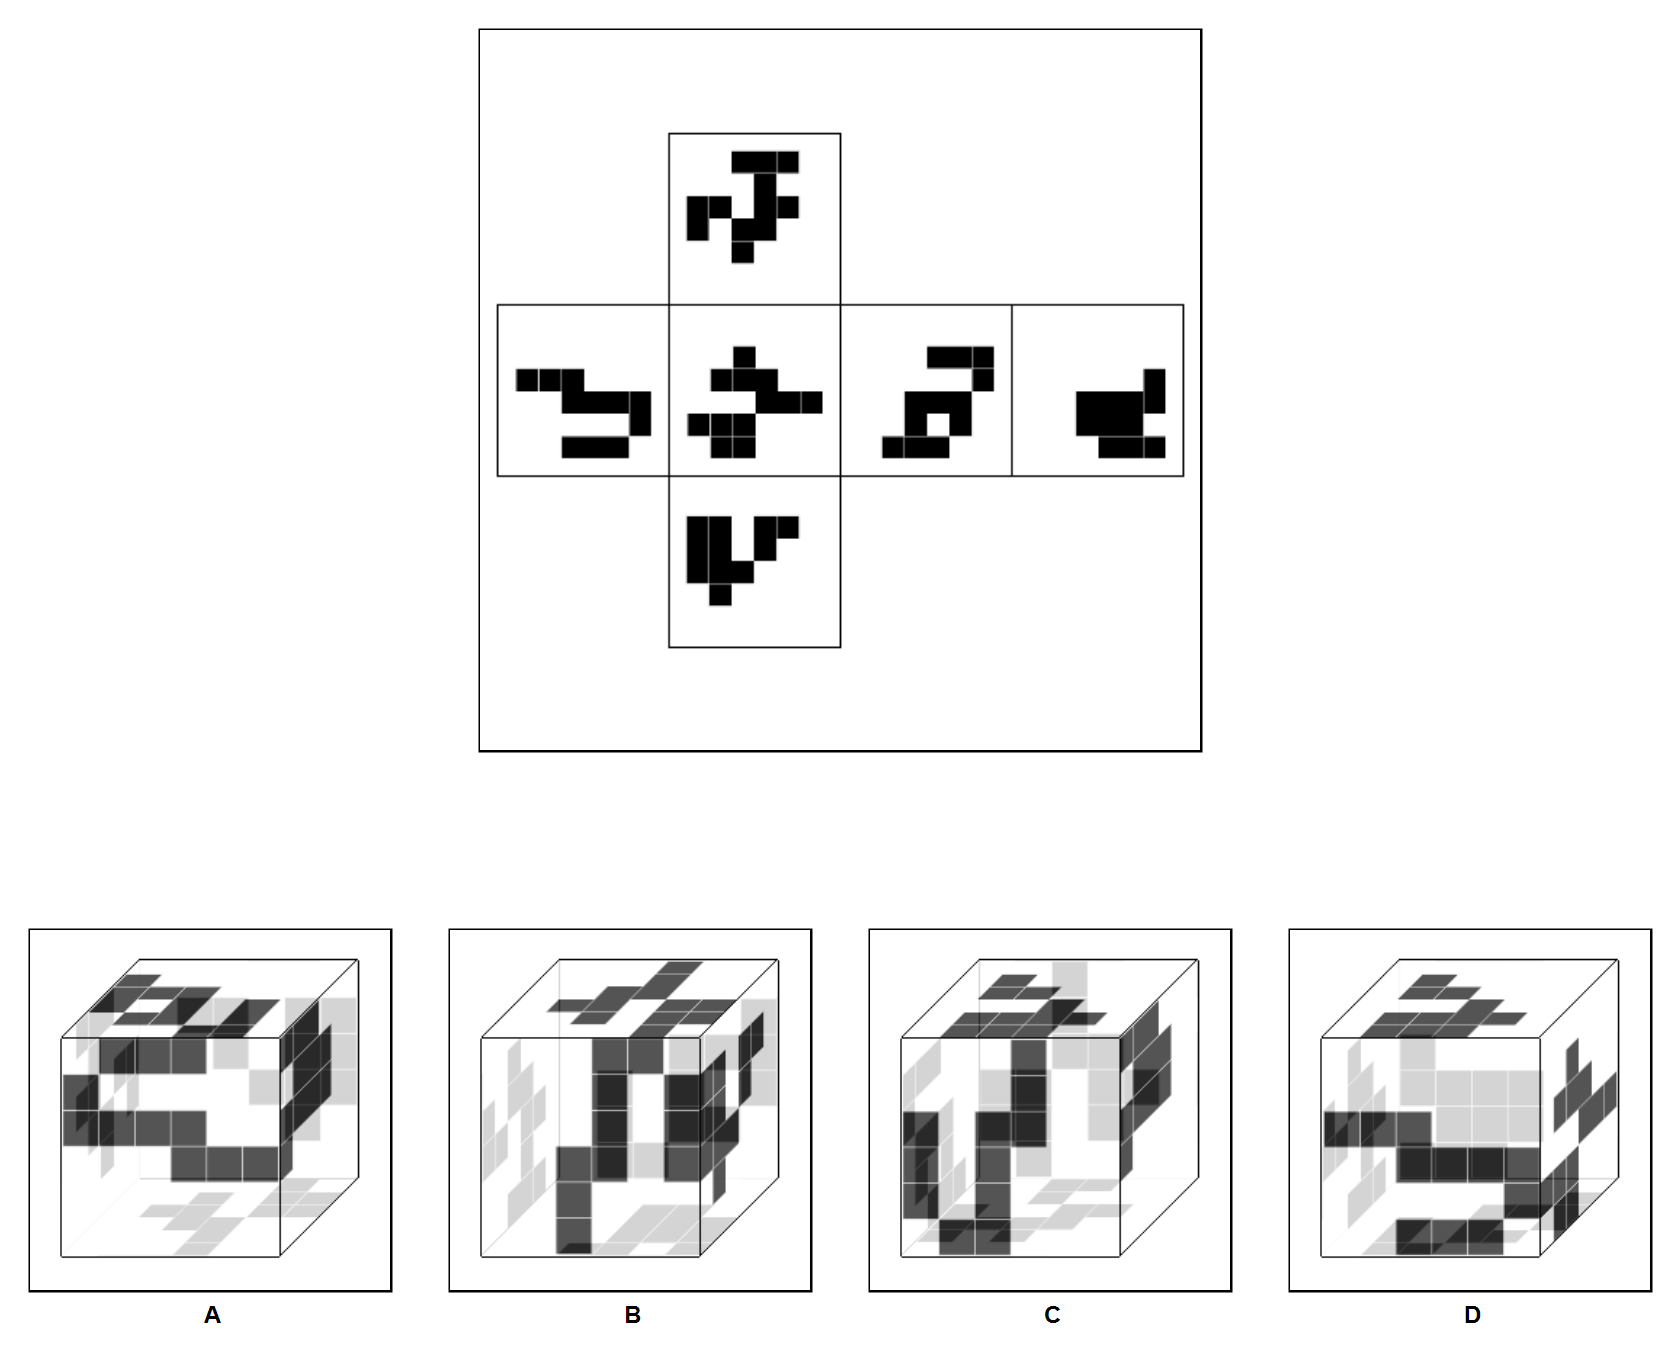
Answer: B